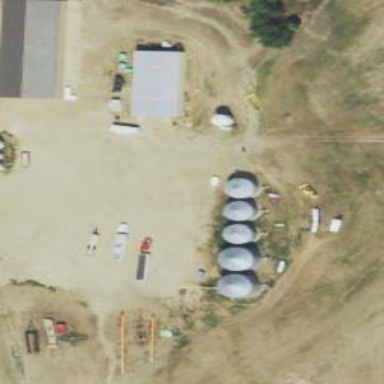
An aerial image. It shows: Silo.